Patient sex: F
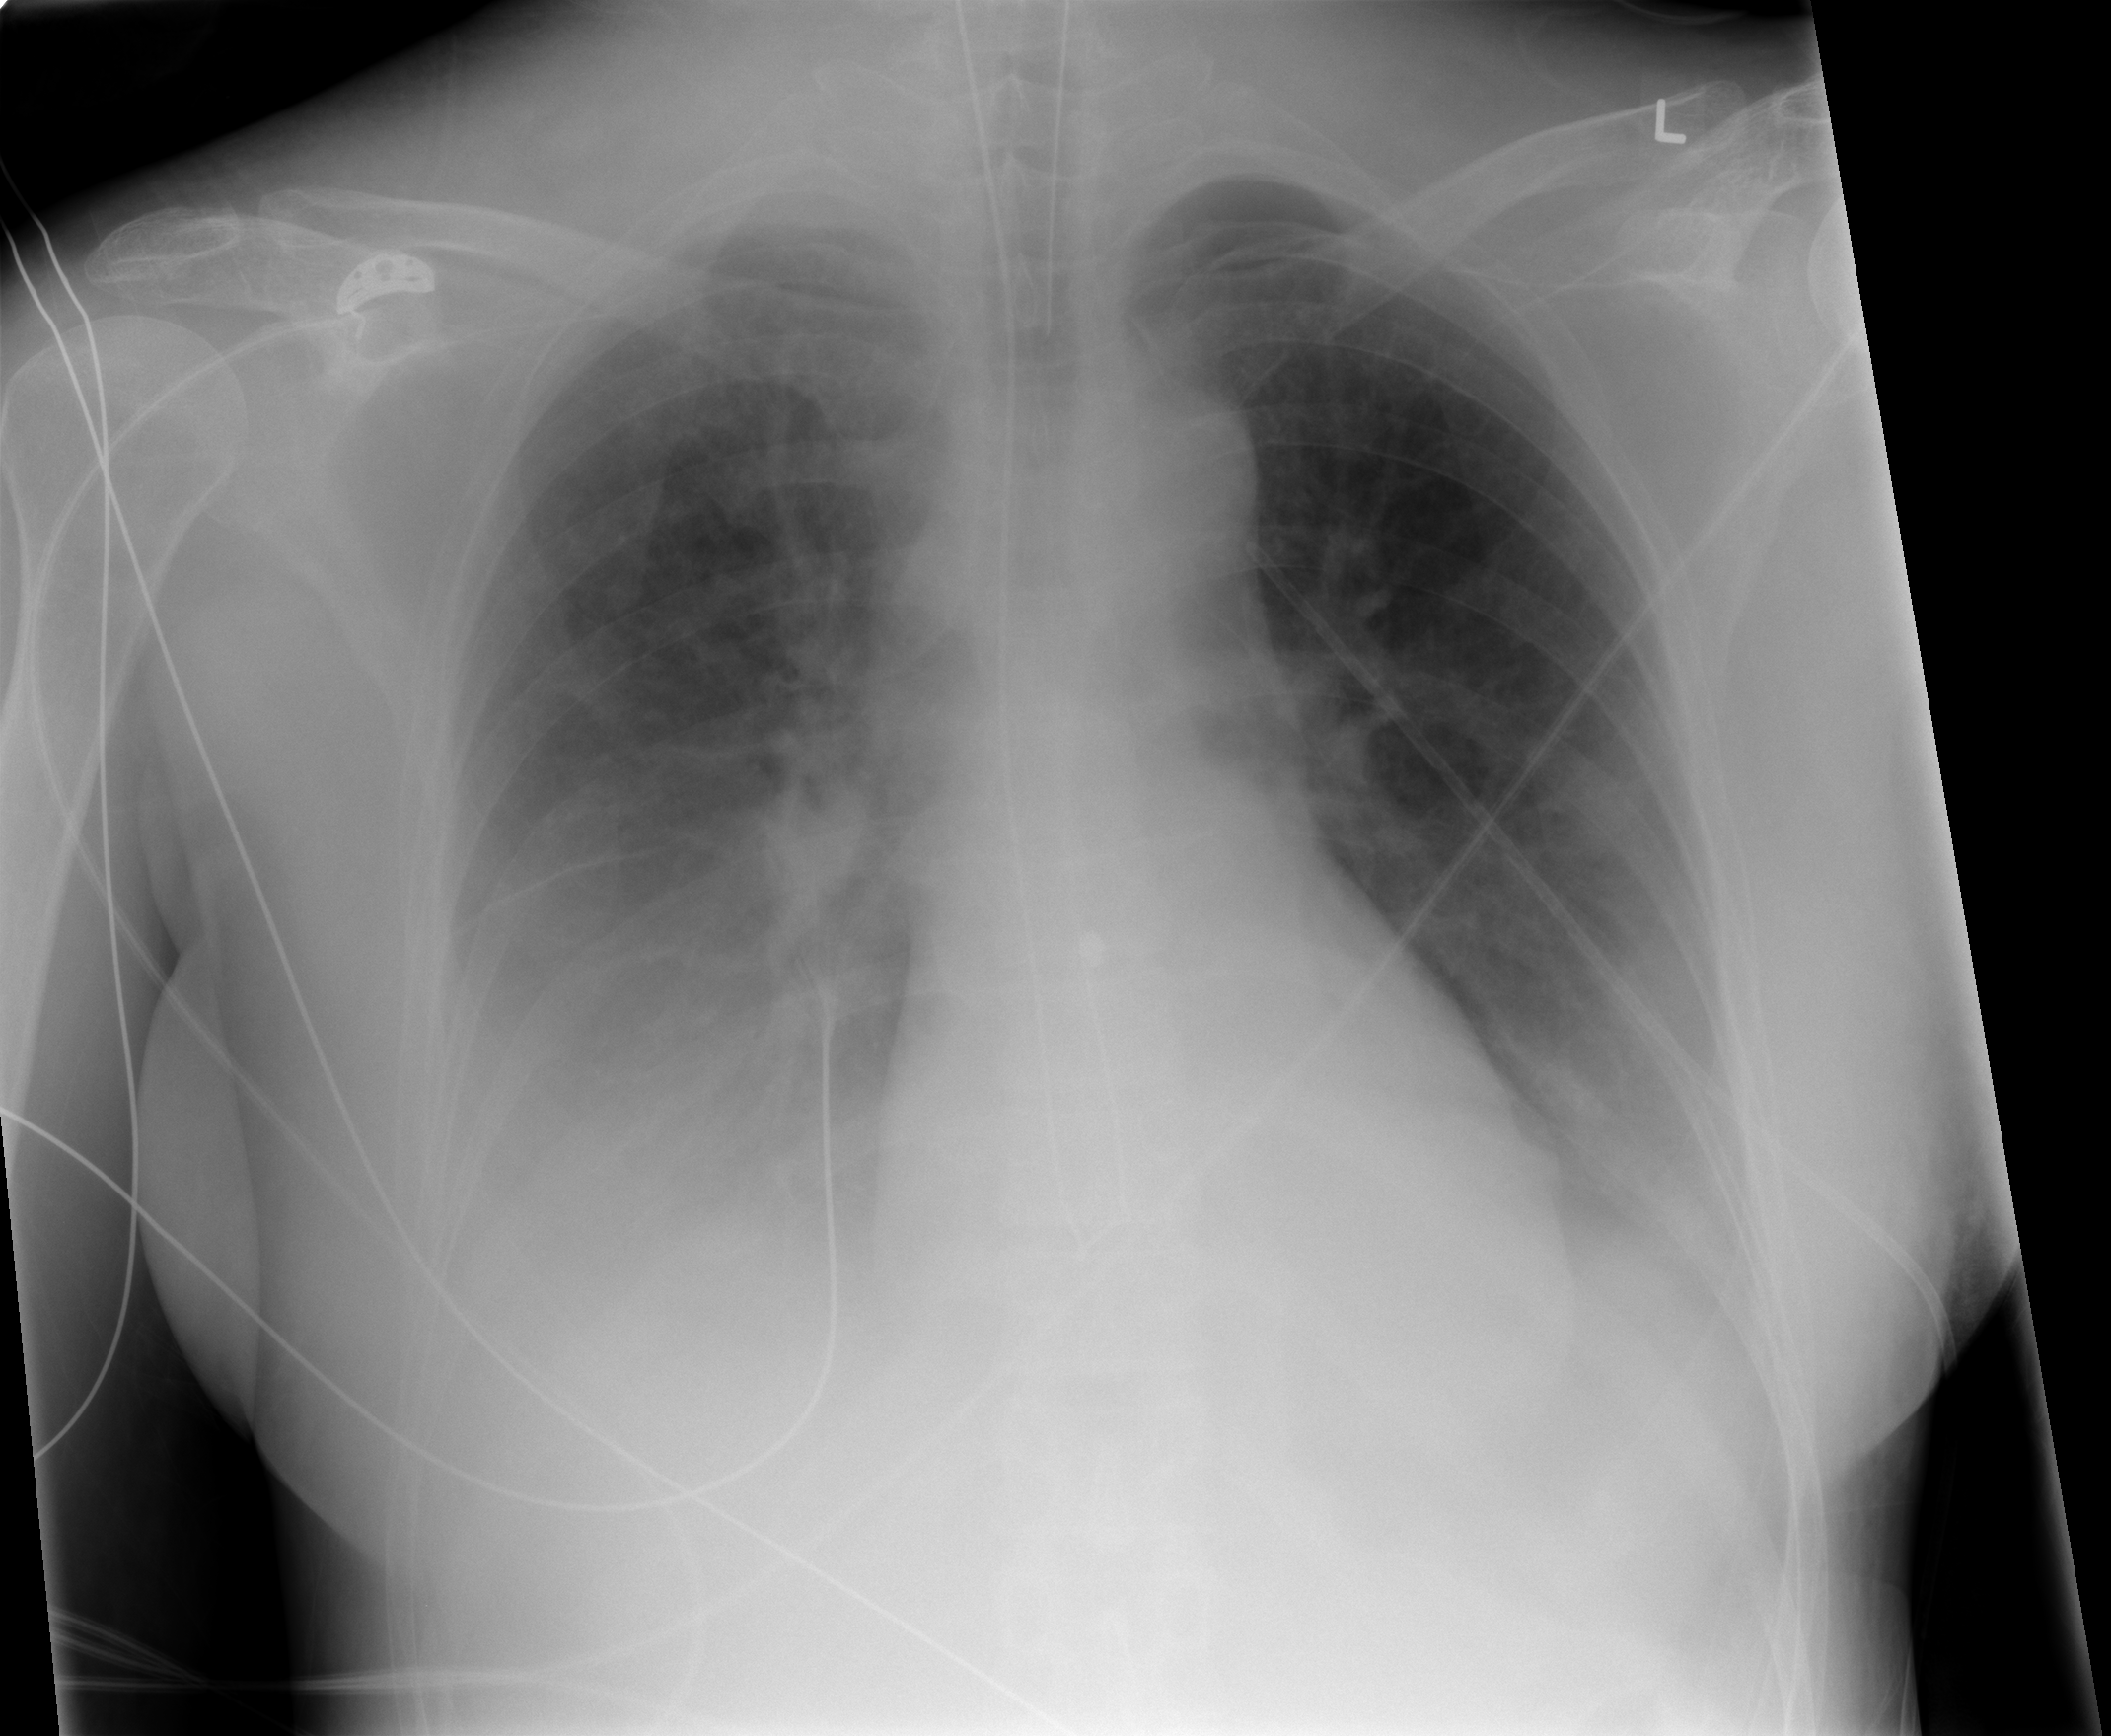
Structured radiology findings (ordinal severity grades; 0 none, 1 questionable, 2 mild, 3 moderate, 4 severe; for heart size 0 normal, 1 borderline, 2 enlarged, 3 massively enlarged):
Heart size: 0
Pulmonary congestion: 3
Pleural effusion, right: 3
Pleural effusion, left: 3
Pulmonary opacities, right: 0
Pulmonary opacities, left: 0
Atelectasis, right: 3
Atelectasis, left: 2